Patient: sex F, age 73
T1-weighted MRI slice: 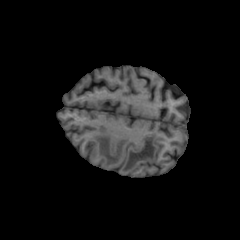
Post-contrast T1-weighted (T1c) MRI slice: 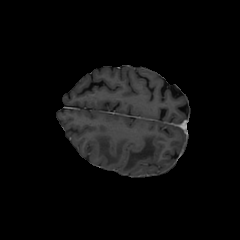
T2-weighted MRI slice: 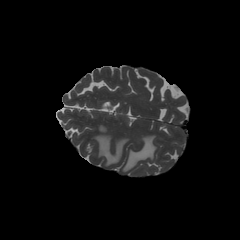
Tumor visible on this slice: yes
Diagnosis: Glioblastoma, IDH-wildtype
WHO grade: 4